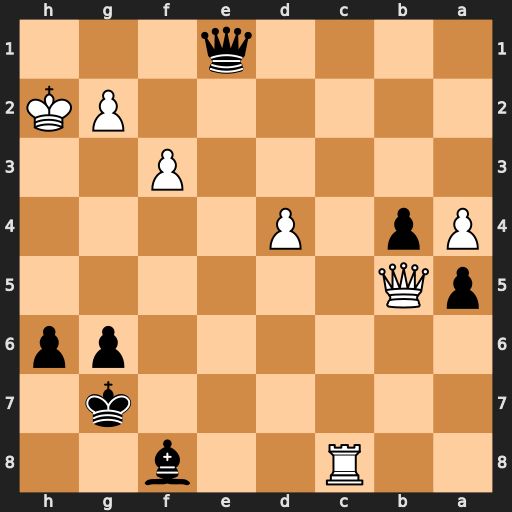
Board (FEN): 2R2b2/6k1/6pp/pQ6/Pp1P4/5P2/6PK/4q3
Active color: b
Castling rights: -
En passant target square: -
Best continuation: Bd6+ Qe5+ Bxe5+